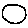
Label: moon